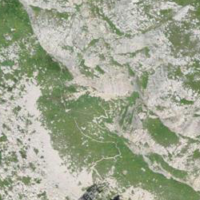
EUNIS habitat code: 31
Species observed at this site:
Gentianella campestris